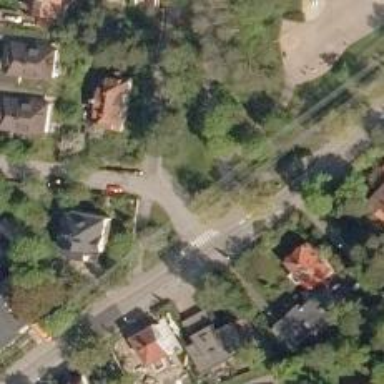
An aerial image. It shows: Road with "give way" sign.